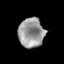
Tissue: prostate
Cell type: T cells
Senescence score: 0.3227
Nuclear area (px): 748
Mean DAPI intensity: 152.922